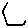
Label: hexagon